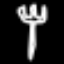
Label: fork